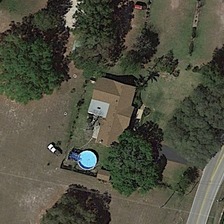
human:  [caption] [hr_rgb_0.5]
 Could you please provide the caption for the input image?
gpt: a pool with blue water and some little house beside the big house .

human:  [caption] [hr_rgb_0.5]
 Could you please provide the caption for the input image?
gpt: the house area are surrounded by some trees and grass .

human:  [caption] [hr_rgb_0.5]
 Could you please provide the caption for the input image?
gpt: a so big stadium out are some dark green house .

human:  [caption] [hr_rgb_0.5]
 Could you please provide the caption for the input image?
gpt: there are a few trees around a house, a piece of grass and a clearing .

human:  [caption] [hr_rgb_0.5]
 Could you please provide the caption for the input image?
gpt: a so big stadium out are some dark green house .